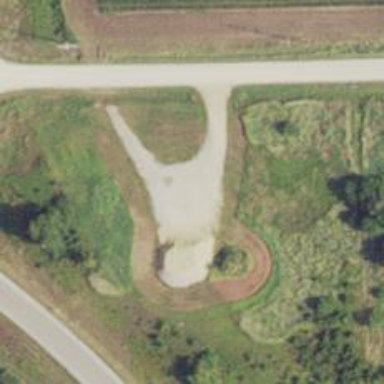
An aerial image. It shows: Driveway leading to service road.